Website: home-depot
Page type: account-dashboard
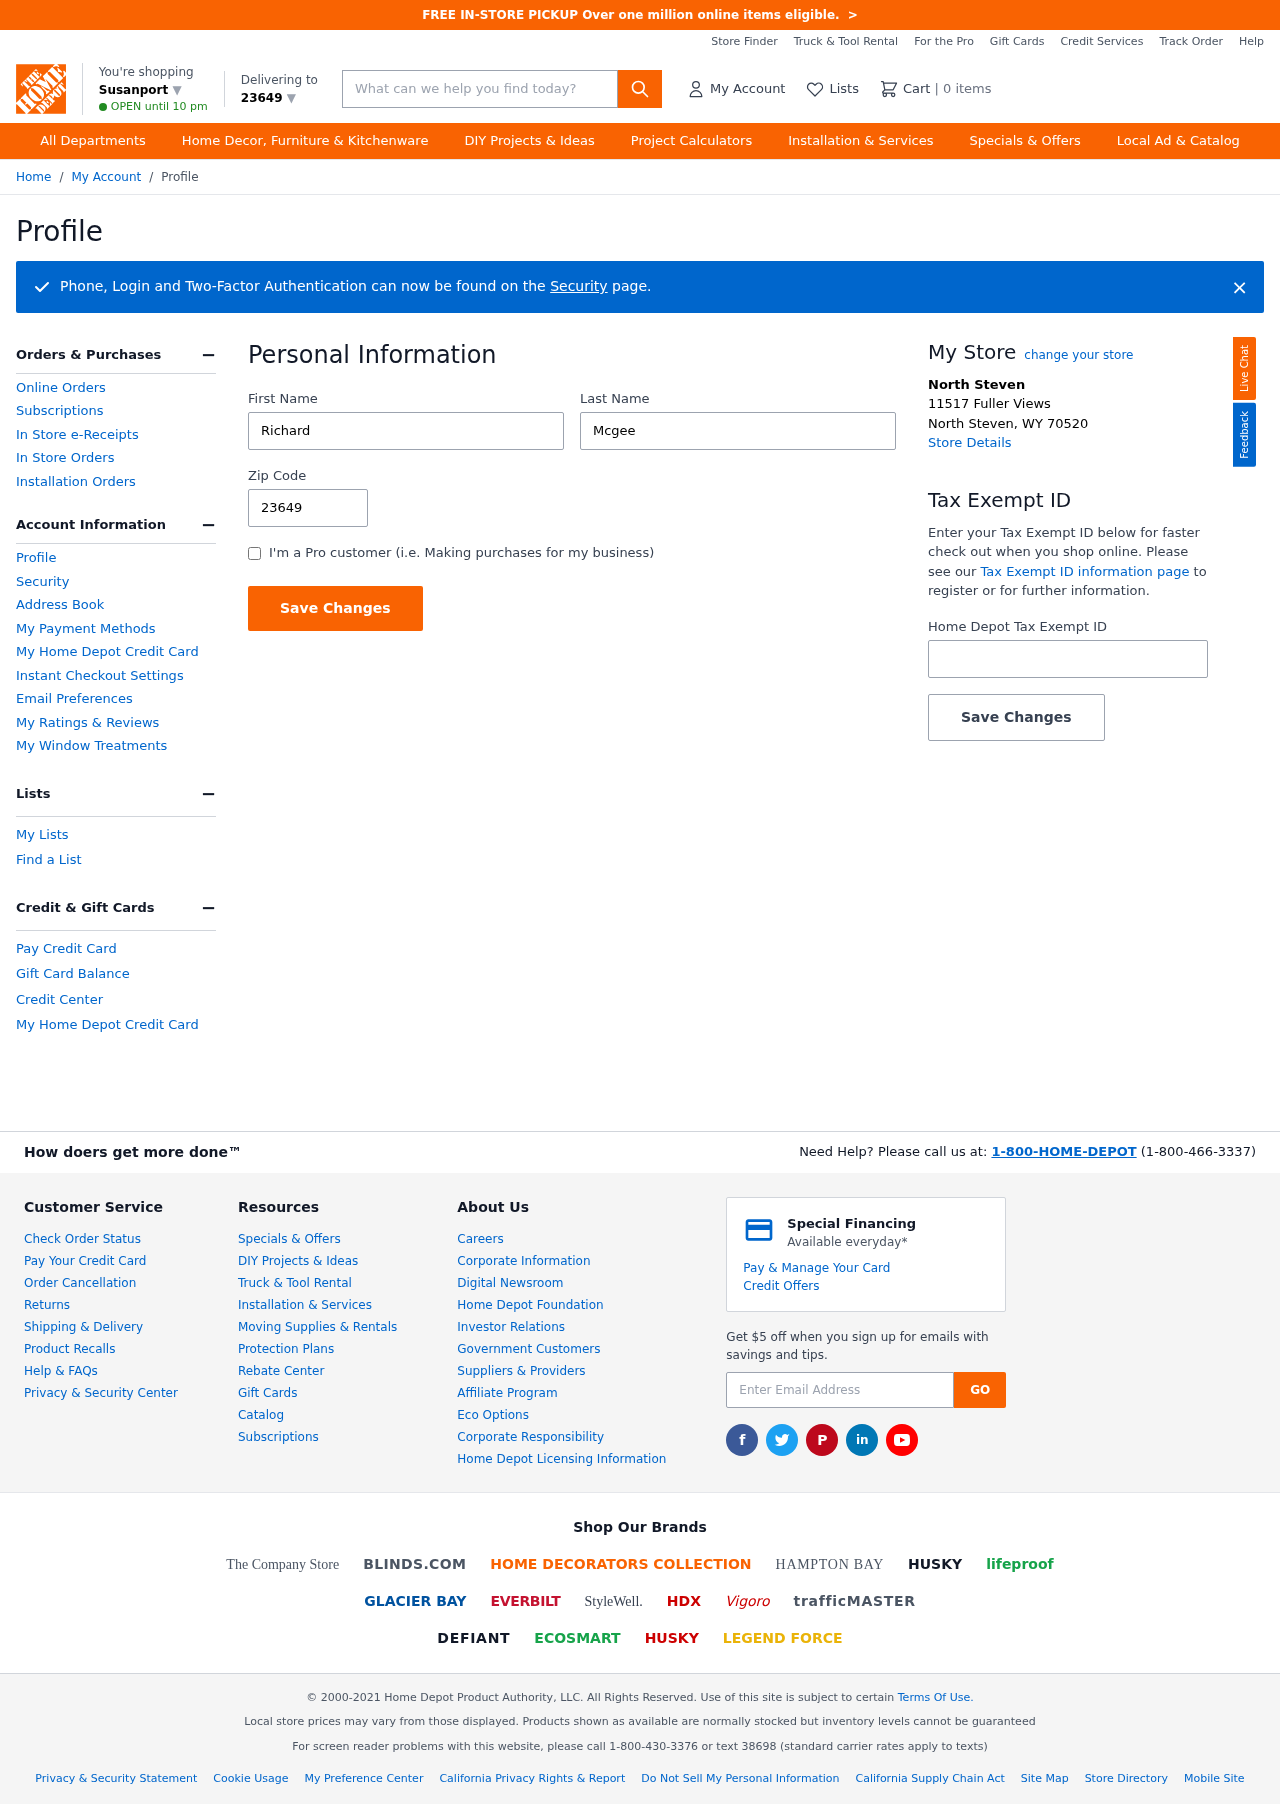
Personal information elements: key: PII_CITY
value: Susanport ▼
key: PII_FIRSTNAME
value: Richard
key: PII_LASTNAME
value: Mcgee
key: PII_LOCATION1_CITY
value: North Steven
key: PII_LOCATION1_CITY_STATE_ZIP
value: North Steven, WY 70520
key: PII_LOCATION1_STREET
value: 11517 Fuller Views
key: PII_POSTCODE
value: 23649 ▼
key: PII_POSTCODE
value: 23649
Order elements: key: ORDER_NUM_ITEMS
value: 0
Search elements: key: HEADER_SEARCH
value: What can we help you find today?